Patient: sex F, age 69
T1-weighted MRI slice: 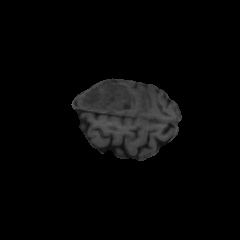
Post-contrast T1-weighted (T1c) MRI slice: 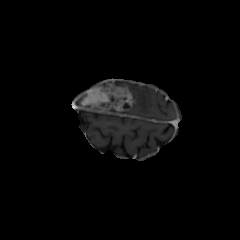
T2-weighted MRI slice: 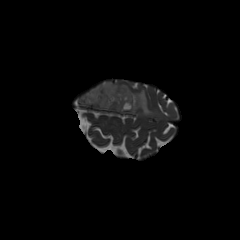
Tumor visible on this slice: yes
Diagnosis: Glioblastoma, IDH-wildtype
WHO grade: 4